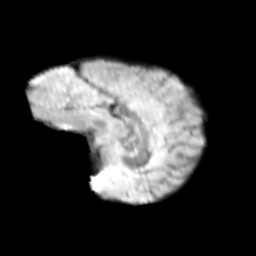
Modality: T2w
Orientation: sagittal
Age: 9
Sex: male
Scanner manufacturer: siemens
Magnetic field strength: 3 T
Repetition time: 3.8 s
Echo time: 0.07 s